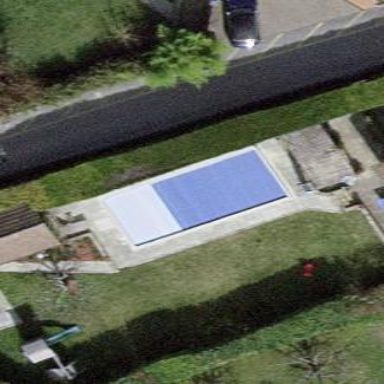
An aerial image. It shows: Swimming pool located in leisure land.